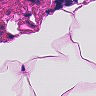
Metastatic tissue present: no